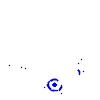
Particle: kaon